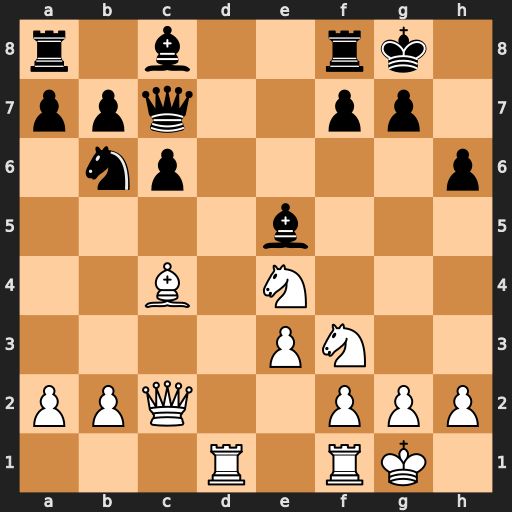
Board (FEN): r1b2rk1/ppq2pp1/1np4p/4b3/2B1N3/4PN2/PPQ2PPP/3R1RK1
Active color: w
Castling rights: -
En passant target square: -
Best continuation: Neg5 hxg5 Nxg5